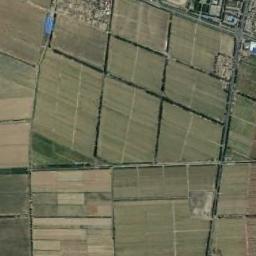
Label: rectangular_farmland